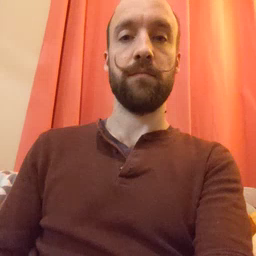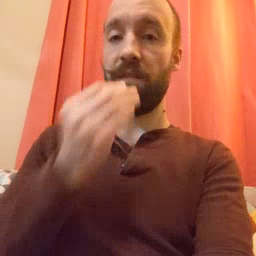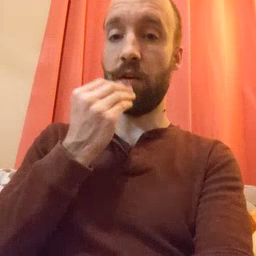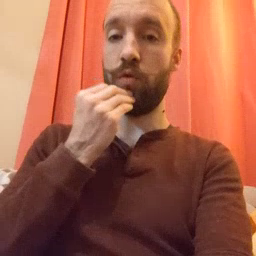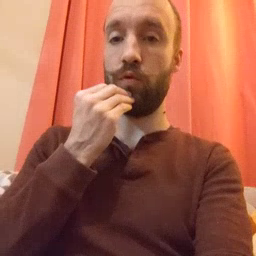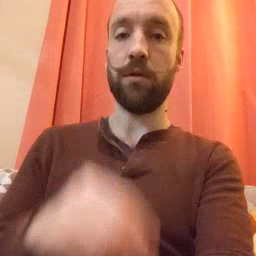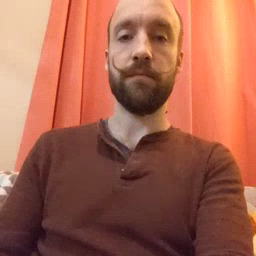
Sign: food